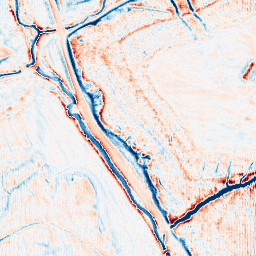
Category: edge_preserving
Decomposition family: anisotropic_diffusion
Decomposition parameters: iterations: 20
kappa: 30
gamma: 0.2
Upsampling method: fft_zeropad
Upsampling parameters: scale: 4
Upsampling scale: 4